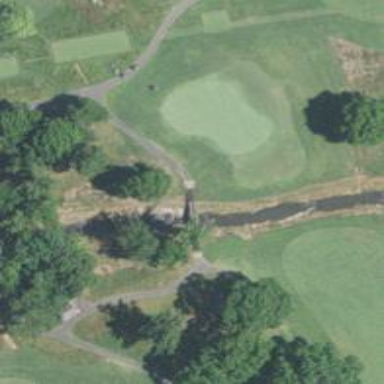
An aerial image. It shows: Path designated for golf carts.